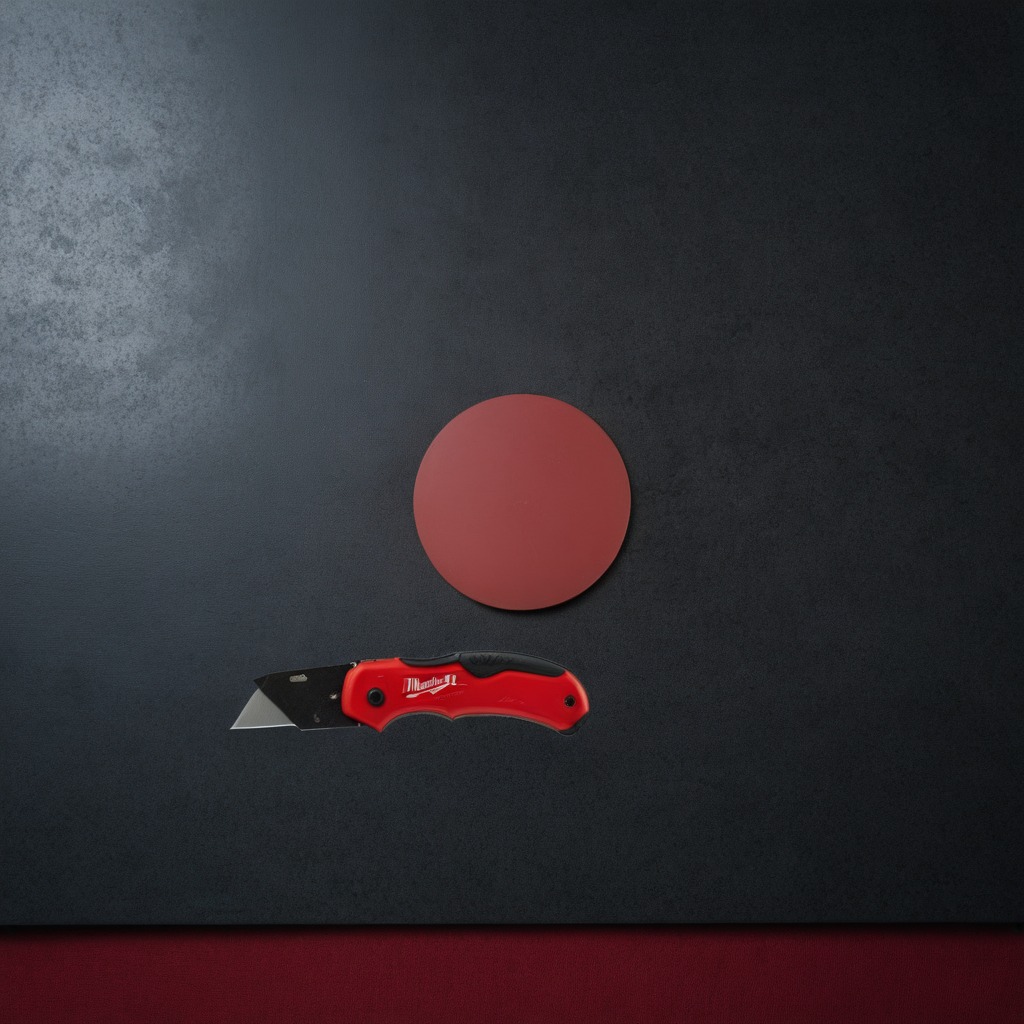
A utility knife lies on the clean granite tabletop covered with a red rubber mat inside a workshop at night dim ambient light soft shadows worn but beneath the mat.